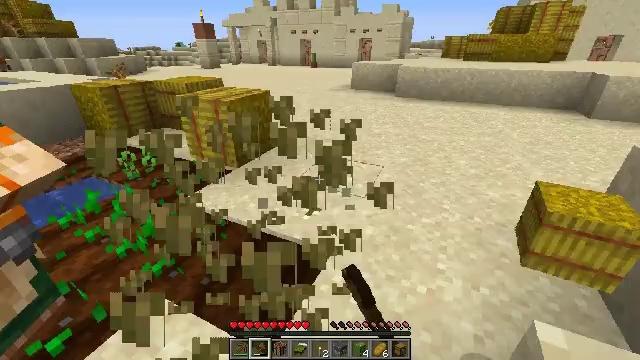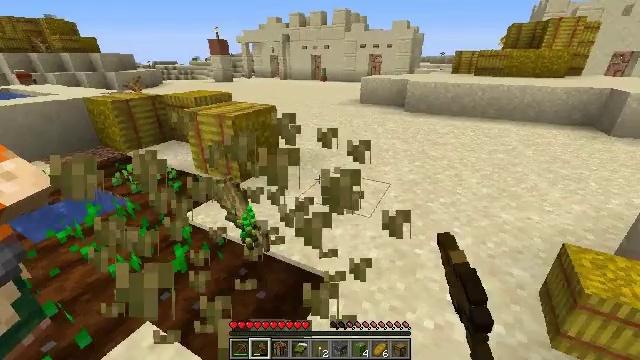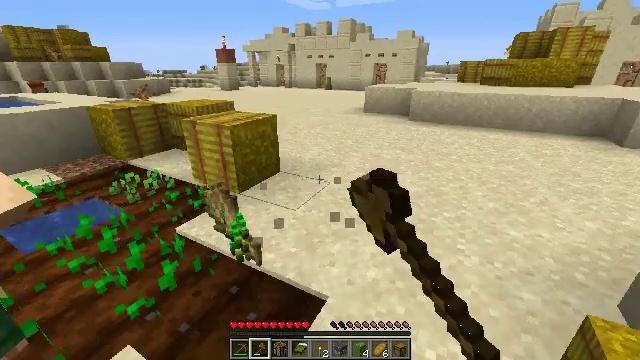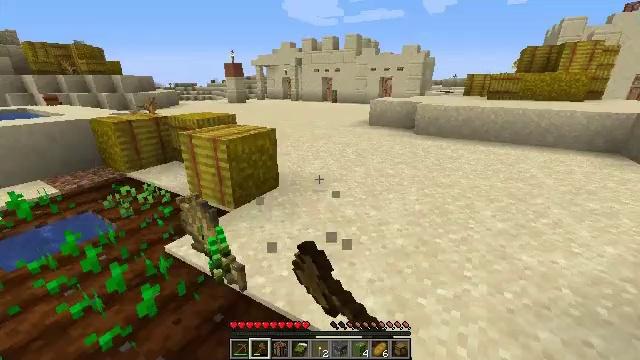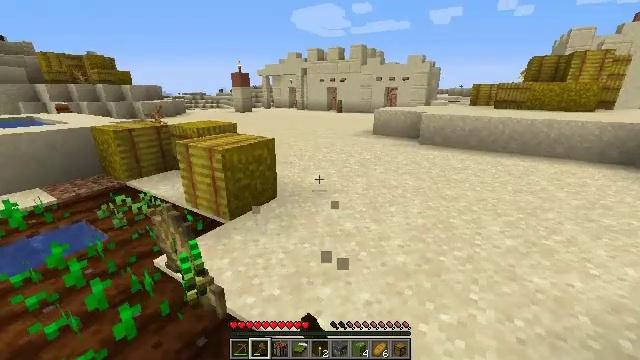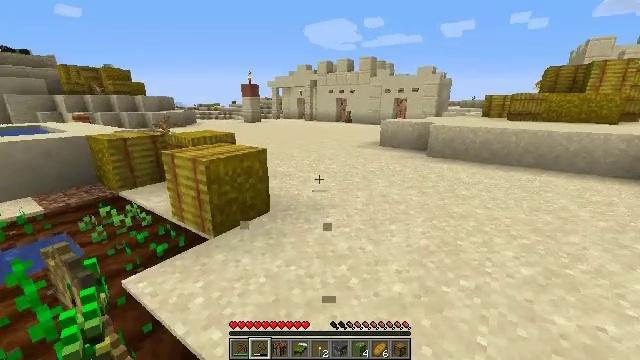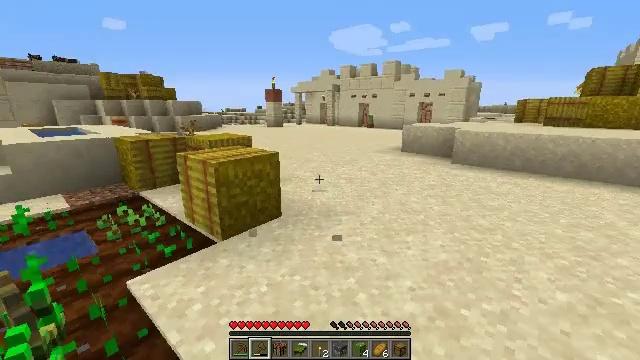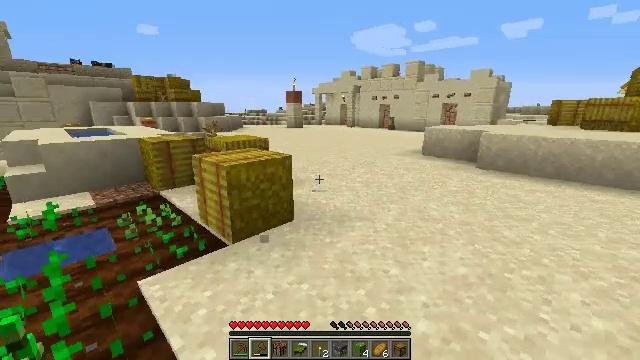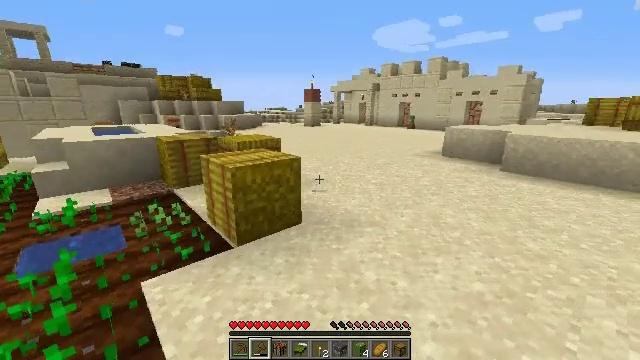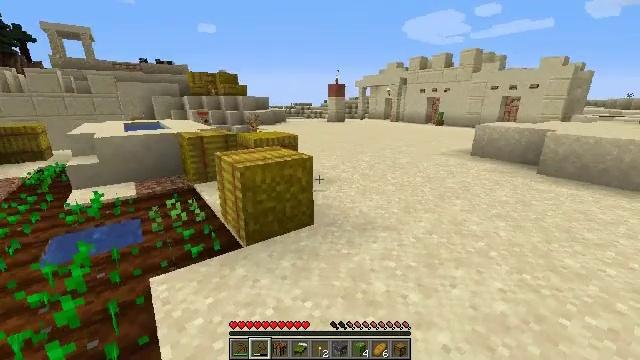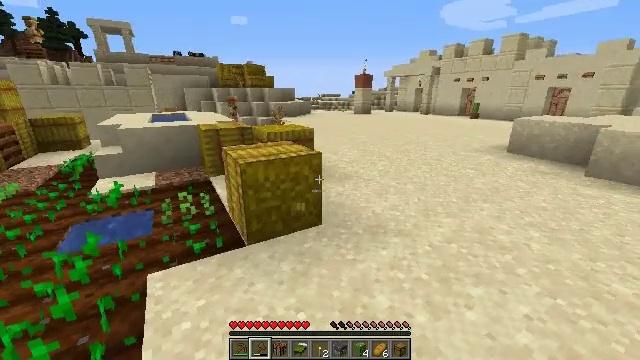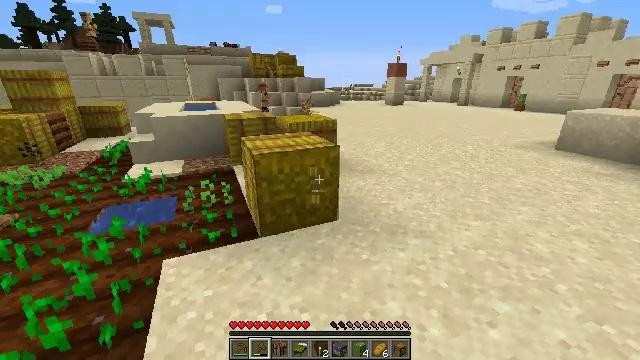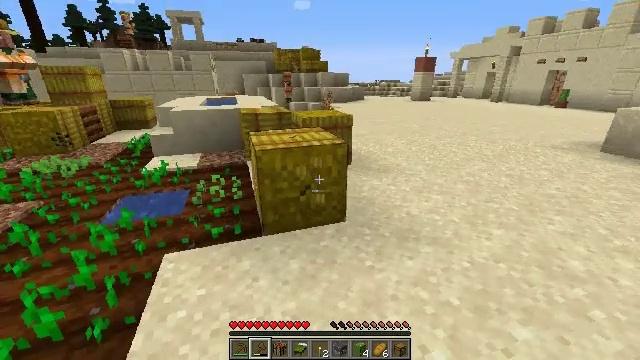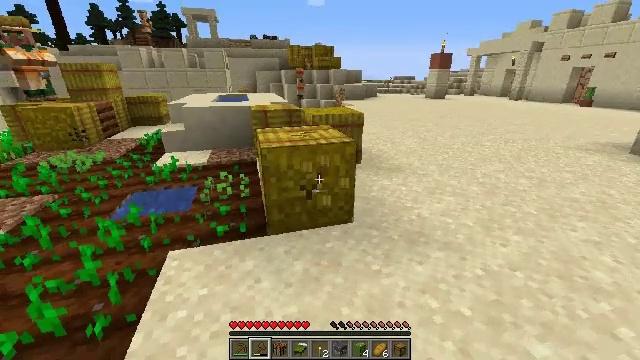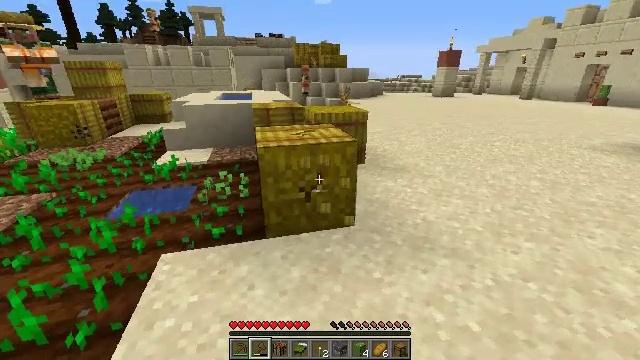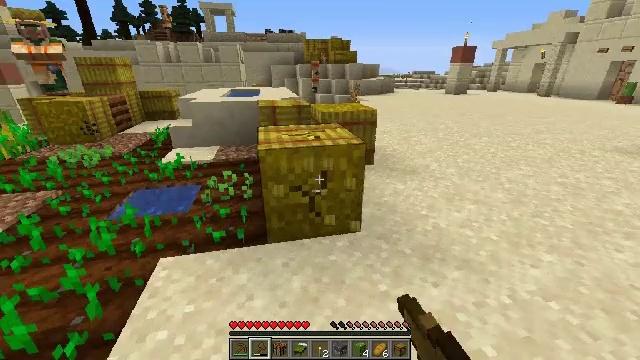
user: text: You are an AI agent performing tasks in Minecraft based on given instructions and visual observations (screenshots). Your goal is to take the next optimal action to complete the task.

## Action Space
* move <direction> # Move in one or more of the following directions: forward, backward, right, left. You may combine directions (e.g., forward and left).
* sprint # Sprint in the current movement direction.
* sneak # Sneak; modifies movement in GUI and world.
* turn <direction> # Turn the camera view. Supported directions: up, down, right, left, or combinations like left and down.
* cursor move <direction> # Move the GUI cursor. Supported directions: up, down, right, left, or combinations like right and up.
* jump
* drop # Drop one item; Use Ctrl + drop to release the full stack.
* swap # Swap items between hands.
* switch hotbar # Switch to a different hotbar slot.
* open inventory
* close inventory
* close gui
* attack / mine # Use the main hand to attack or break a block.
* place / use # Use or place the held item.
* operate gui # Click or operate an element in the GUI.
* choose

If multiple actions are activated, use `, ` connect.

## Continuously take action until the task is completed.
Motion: motion action
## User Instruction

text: Harvest hay blocks from the village.
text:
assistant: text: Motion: move forward and move right, turn left and up, attack / mine
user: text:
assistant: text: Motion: move forward and move right, turn left and up, attack / mine
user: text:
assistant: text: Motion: move forward and move right, turn left and up, attack / mine
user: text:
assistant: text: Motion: move forward and move right, turn left and up, attack / mine
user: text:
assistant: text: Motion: move forward and move right, turn left and up, attack / mine
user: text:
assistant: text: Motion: move forward and move right, turn left and up, attack / mine
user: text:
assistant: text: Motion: move forward and move right, turn left, attack / mine
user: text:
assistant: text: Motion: move forward and move right, turn left, attack / mine
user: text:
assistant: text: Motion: move forward and move right, turn left, attack / mine
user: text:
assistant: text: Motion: move forward and move right, turn left and down, attack / mine
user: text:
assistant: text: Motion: move forward and move right, turn left and down, attack / mine
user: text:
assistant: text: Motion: move forward and move right, turn left and down, attack / mine
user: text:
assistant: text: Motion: move forward, turn left, attack / mine
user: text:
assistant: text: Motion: move forward, turn left, attack / mine
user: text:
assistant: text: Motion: move forward, turn left, attack / mine
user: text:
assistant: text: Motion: turn left, attack / mine
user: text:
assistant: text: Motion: attack / mine
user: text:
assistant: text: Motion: attack / mine
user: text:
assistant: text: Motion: attack / mine
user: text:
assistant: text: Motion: attack / mine
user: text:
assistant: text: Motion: attack / mine
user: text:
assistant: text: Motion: attack / mine
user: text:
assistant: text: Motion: attack / mine
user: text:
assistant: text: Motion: attack / mine
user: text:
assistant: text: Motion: attack / mine
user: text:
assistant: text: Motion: move forward, attack / mine
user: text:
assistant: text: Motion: move forward, attack / mine
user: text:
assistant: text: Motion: move forward, attack / mine
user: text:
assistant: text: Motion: move forward, attack / mine
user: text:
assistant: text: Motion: move forward and move right, turn left, attack / mine